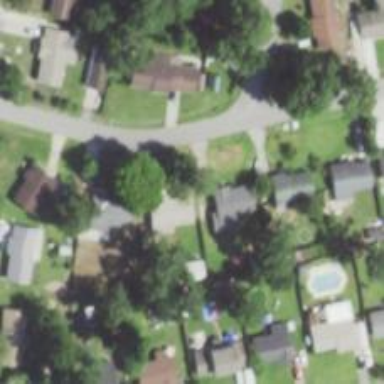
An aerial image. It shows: Neighborhood.